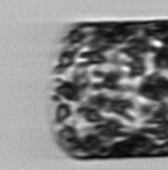
Label: Guinardia_flaccida